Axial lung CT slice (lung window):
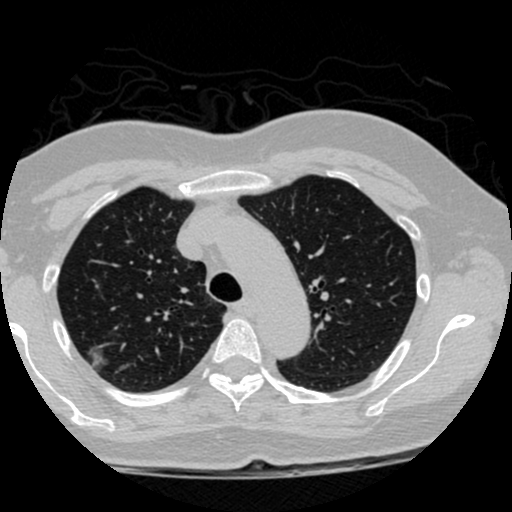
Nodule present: yes
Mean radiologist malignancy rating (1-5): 3.333